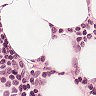
Metastatic tissue present: no